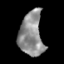
Tissue: skin
Cell type: Epithelial cells
Senescence score: 0.2106
Nuclear area (px): 1026
Mean DAPI intensity: 142.28